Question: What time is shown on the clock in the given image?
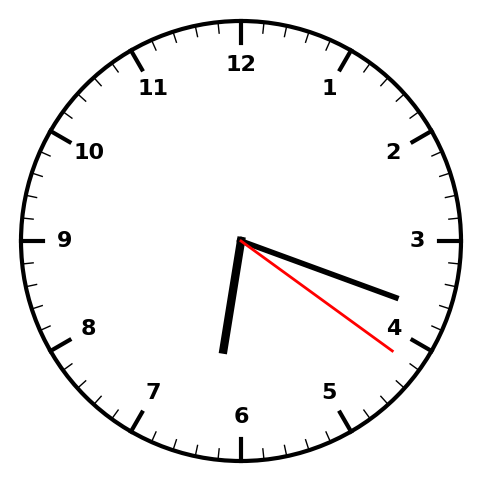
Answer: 06:18:21